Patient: sex F, age 82
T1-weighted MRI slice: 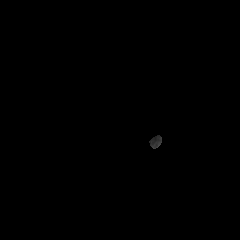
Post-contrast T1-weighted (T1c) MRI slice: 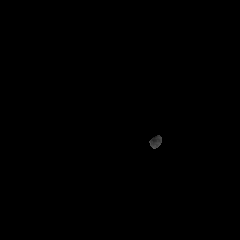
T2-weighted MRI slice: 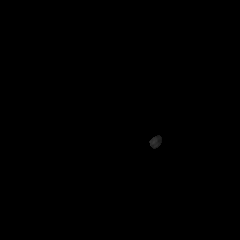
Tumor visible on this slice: no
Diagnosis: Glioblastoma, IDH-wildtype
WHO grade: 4